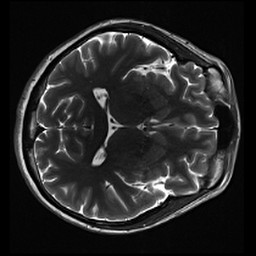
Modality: inplaneT2
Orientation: axial